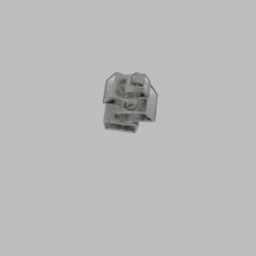
Label: decoration